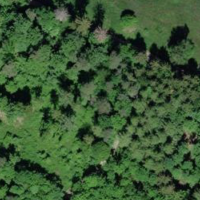
EUNIS habitat code: 43
Species observed at this site:
Pieris napi